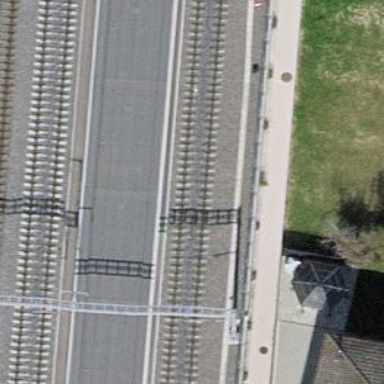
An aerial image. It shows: Railway stop with public transport stop position.